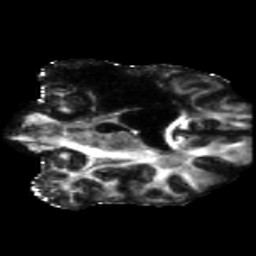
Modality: FA
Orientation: coronal
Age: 41
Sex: male
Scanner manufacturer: siemens
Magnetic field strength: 3 T
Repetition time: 5.47 s
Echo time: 0.0854 s